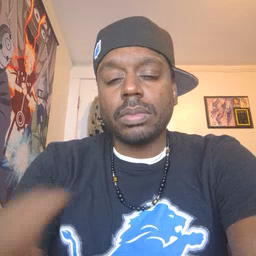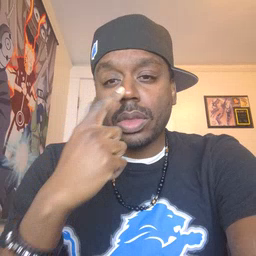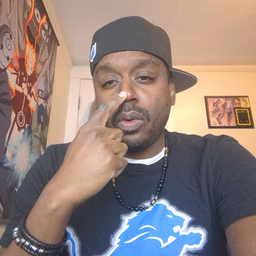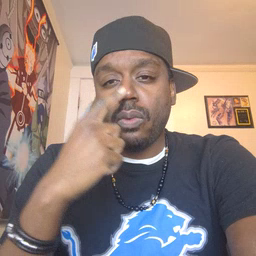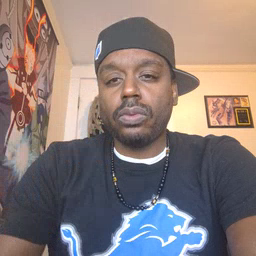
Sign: nose